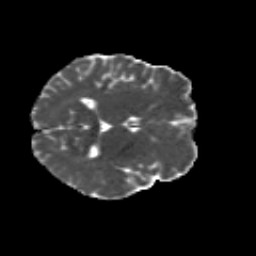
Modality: MD
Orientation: axial
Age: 25
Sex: male
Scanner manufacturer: siemens
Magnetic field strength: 3 T
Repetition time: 8.8 s
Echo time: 0.085 s